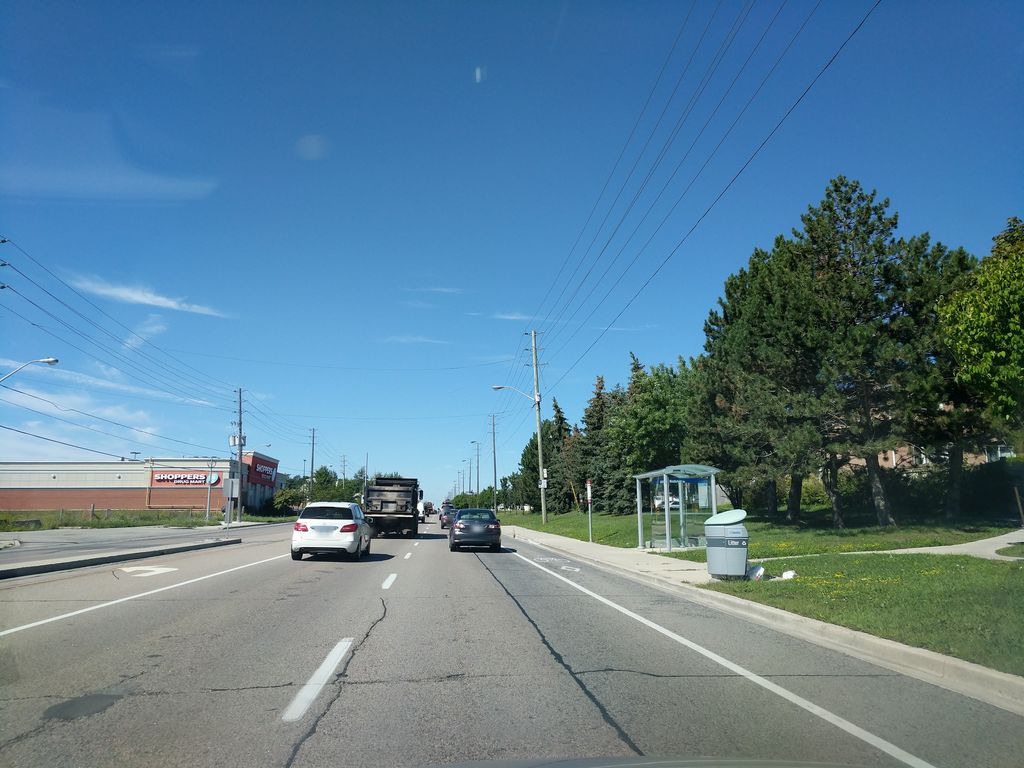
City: toronto